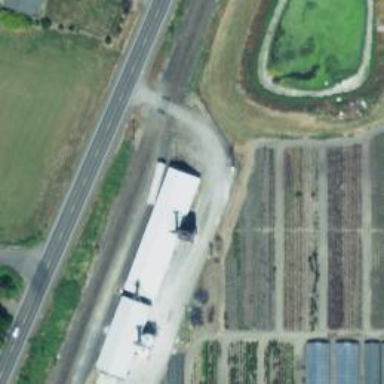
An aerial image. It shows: Rail spur service.